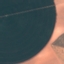
Land use / land cover: AnnualCrop